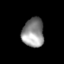
Tissue: lung
Cell type: Epithelial cells
Senescence score: 0.1249
Nuclear area (px): 620
Mean DAPI intensity: 143.187